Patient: sex M, age 61
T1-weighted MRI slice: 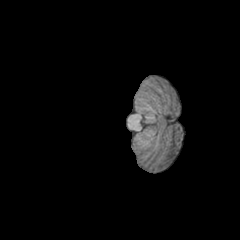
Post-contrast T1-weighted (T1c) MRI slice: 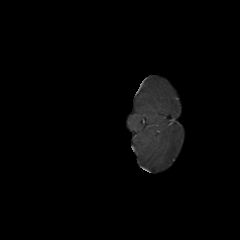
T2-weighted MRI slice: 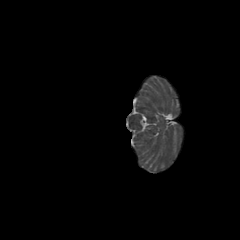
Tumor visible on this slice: no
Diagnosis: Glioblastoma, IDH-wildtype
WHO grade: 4